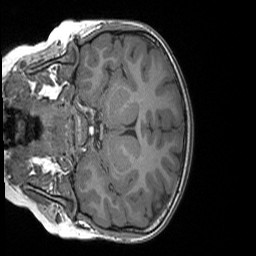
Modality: T1w
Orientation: coronal
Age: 7
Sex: female
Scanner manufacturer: siemens
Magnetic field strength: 3 T
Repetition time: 1.65 s
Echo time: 0.00203 s